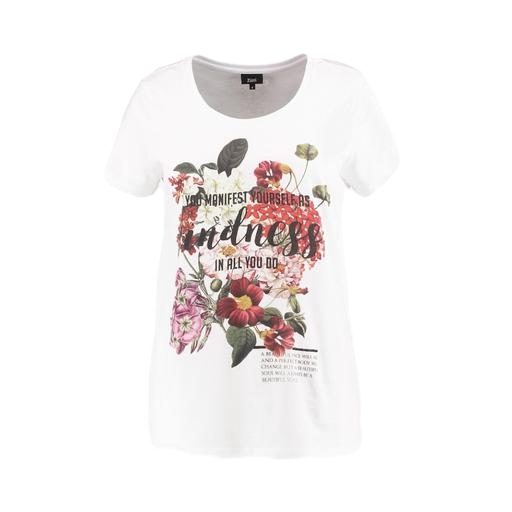
multicolor floral-print t-shirt only macy, white floral graphic t-shirt, white floral graphic t-shirt only macy, white background